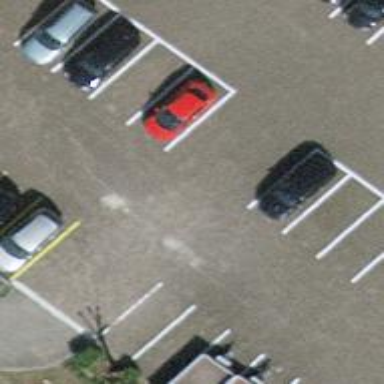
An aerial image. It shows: Parking aisle designated as service road.